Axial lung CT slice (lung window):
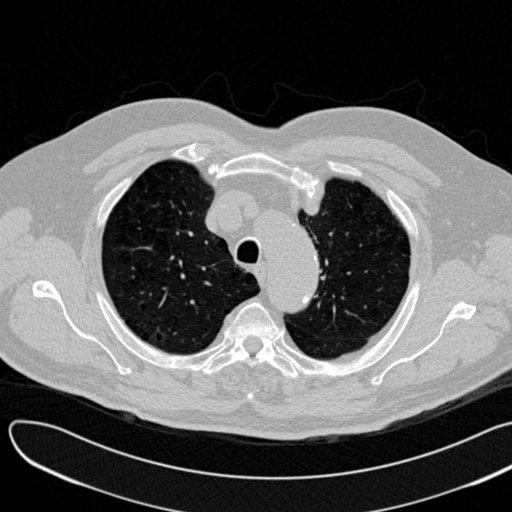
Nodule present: no